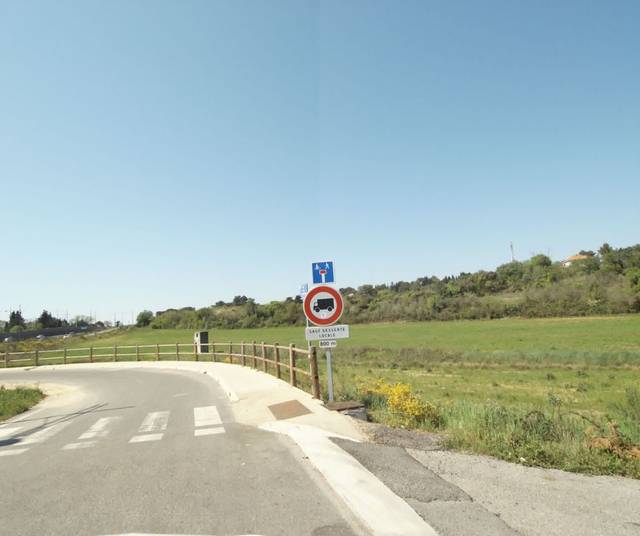
Region: France
Coordinates: 43.646, 3.852